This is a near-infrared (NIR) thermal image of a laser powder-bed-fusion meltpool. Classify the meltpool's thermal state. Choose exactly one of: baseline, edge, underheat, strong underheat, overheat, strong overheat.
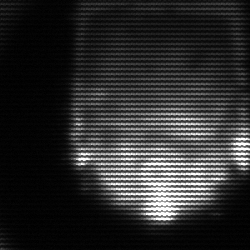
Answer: edge